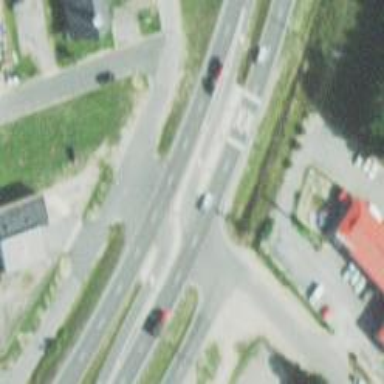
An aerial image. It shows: Asphalt road classified as trunk highway.